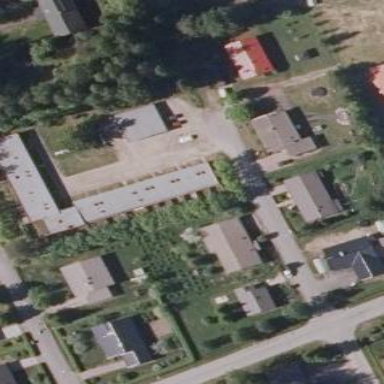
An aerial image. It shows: Terrace building.